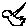
Label: bird